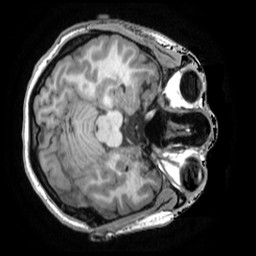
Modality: T1w
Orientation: axial
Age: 25
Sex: female
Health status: healthy
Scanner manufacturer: ge